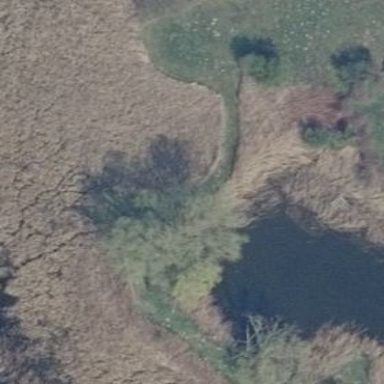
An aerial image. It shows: Beautiful wet meadow natural wetland.